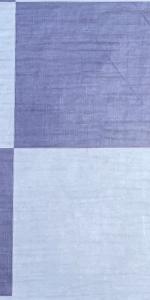
Label: Empty